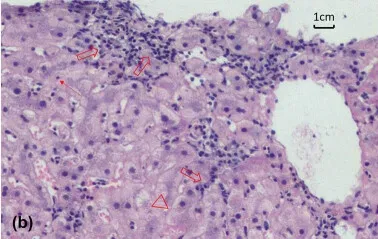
Pathological features of the liver (hematoxylin-eosin staining). Lympho-plasma cell infiltration (thick arrow), lymphocytes penetrate into the hepatocytes (thin arrow), and rose cluster hepatocytes (arrow), x200.
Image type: pathology (h&e)